Field crop: tomato
Growth stage: 1
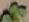
Species: solanum